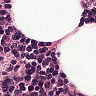
Metastatic tissue present: no